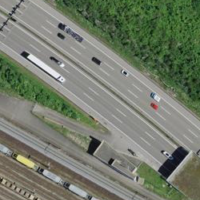
EUNIS habitat code: 57
Species observed at this site:
Buteo buteo